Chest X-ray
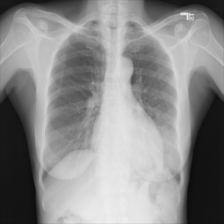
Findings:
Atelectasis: negative
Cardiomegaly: negative
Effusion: negative
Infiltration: positive
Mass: negative
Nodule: negative
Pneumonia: negative
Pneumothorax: negative
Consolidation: negative
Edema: negative
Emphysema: negative
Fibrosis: negative
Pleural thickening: negative
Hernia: negative